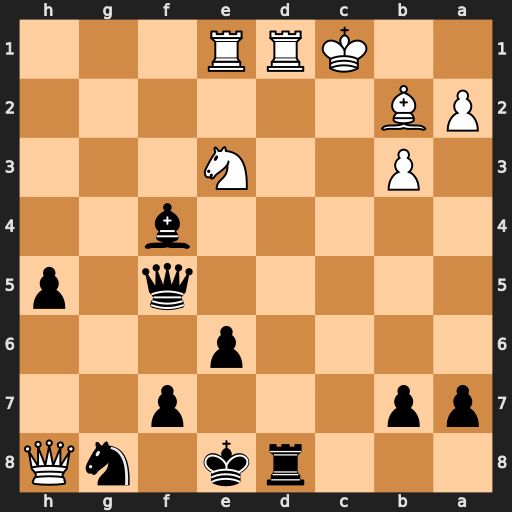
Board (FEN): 3rk1nQ/pp3p2/4p3/5q1p/5b2/1P2N3/PB6/2KRR3
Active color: b
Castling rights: -
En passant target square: -
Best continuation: Rxd1+ Kxd1 Qd3+ Kc1 Bxe3+ Rxe3 Qxe3+